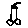
Label: square